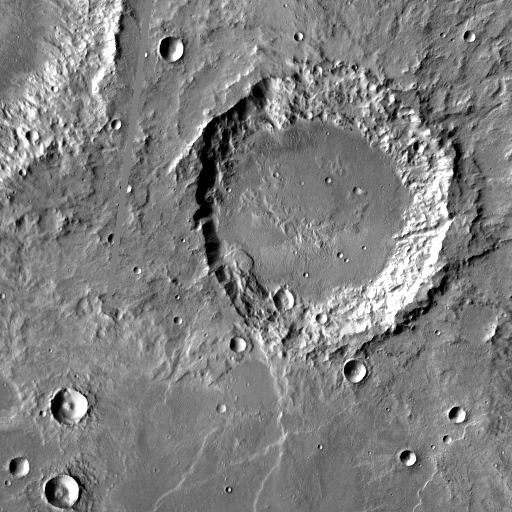
Crater classes present: Background, Other, Layered, Buried